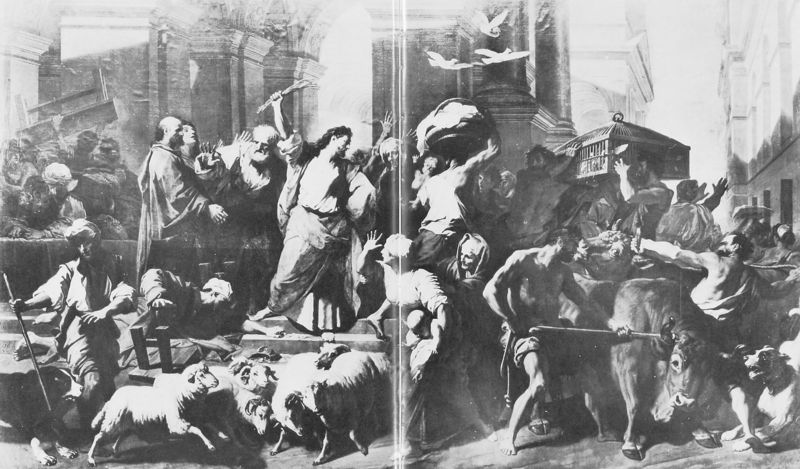
Titel: Christus vertreibt die Händler aus dem Tempel
Künstler: Jean Jouvenet
Institution: Lyon, Musée des Beaux-Arts
Schlagwörter: nackt, weiß, frauen, menschen, männer, schwarz, szene, tisch, gebäude, hund, menge, taube, vögel, händler, kind, stock, bank, halbnackt, fallen, schaf, aufruhr, tauben, schwarz-weiß, raub, aufstand, menschenmasse, tumult, jesus, wut, tempel, vogelkäfig, vertreibung, jerusalem, schafe, fotographie, ochse, stier, schäfer, schlagen, rute, zorn, stehlen, tempelaustreibung, austreibung, d, öffentlicher platz, schacherer, schachern, heiliger zorn